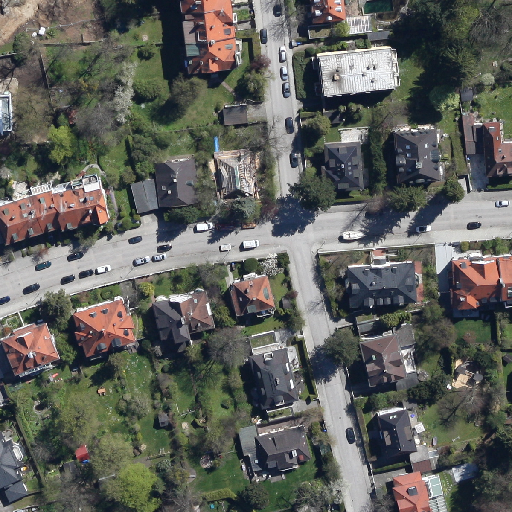
Referring expression: sidewalk along with tree